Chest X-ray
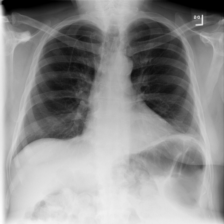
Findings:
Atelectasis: positive
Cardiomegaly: negative
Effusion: negative
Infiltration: negative
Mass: negative
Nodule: negative
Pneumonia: negative
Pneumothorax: negative
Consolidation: negative
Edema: negative
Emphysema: negative
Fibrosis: positive
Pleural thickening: negative
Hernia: negative